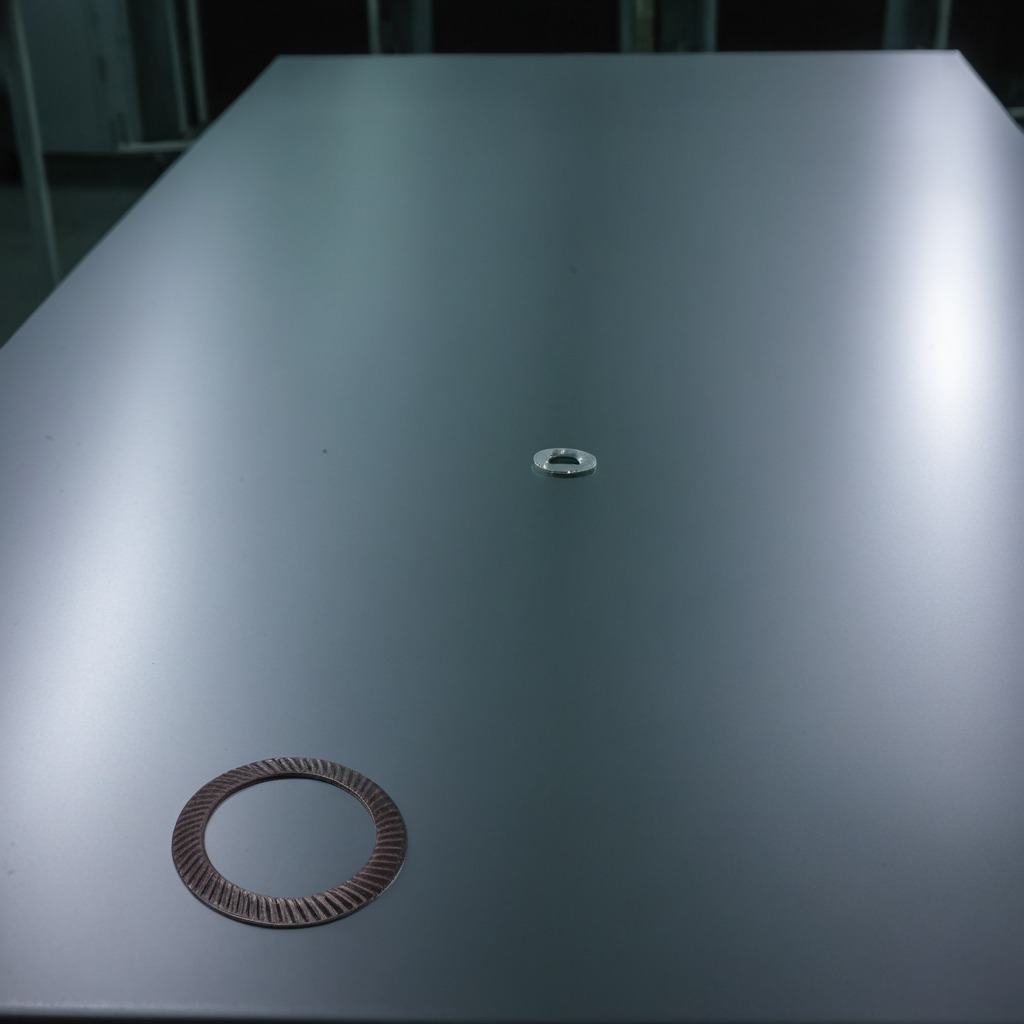
A flat metal washer is lying on a clean empty table in a railway signal maintenance room lit by harsh overhead fluorescents.